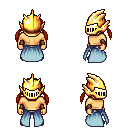
a pixel art fantasy rpg character, male body template, human, tanned skin, overskirt, metal pants, light blonde twin-tailed hairstyle, gold helm, leather bracers, brown shoes, four views (front, back, left, right), 2x2 character sprite sheet, small pixel art, hard edges, no anti-aliasing